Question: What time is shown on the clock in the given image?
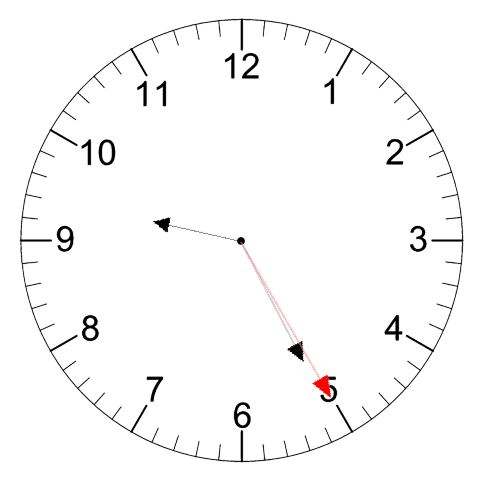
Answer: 09:25:25